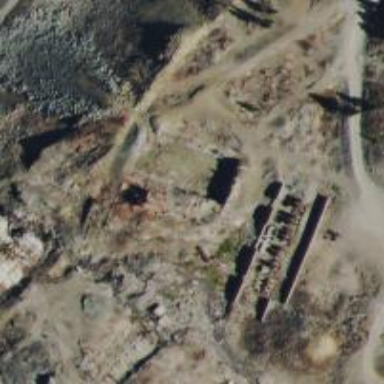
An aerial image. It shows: Historic ruins of town.